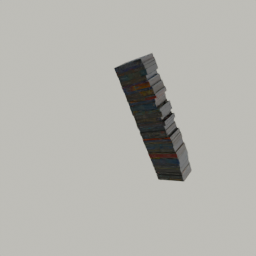
Label: tools